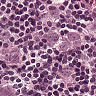
Metastatic tissue present: yes